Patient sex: F
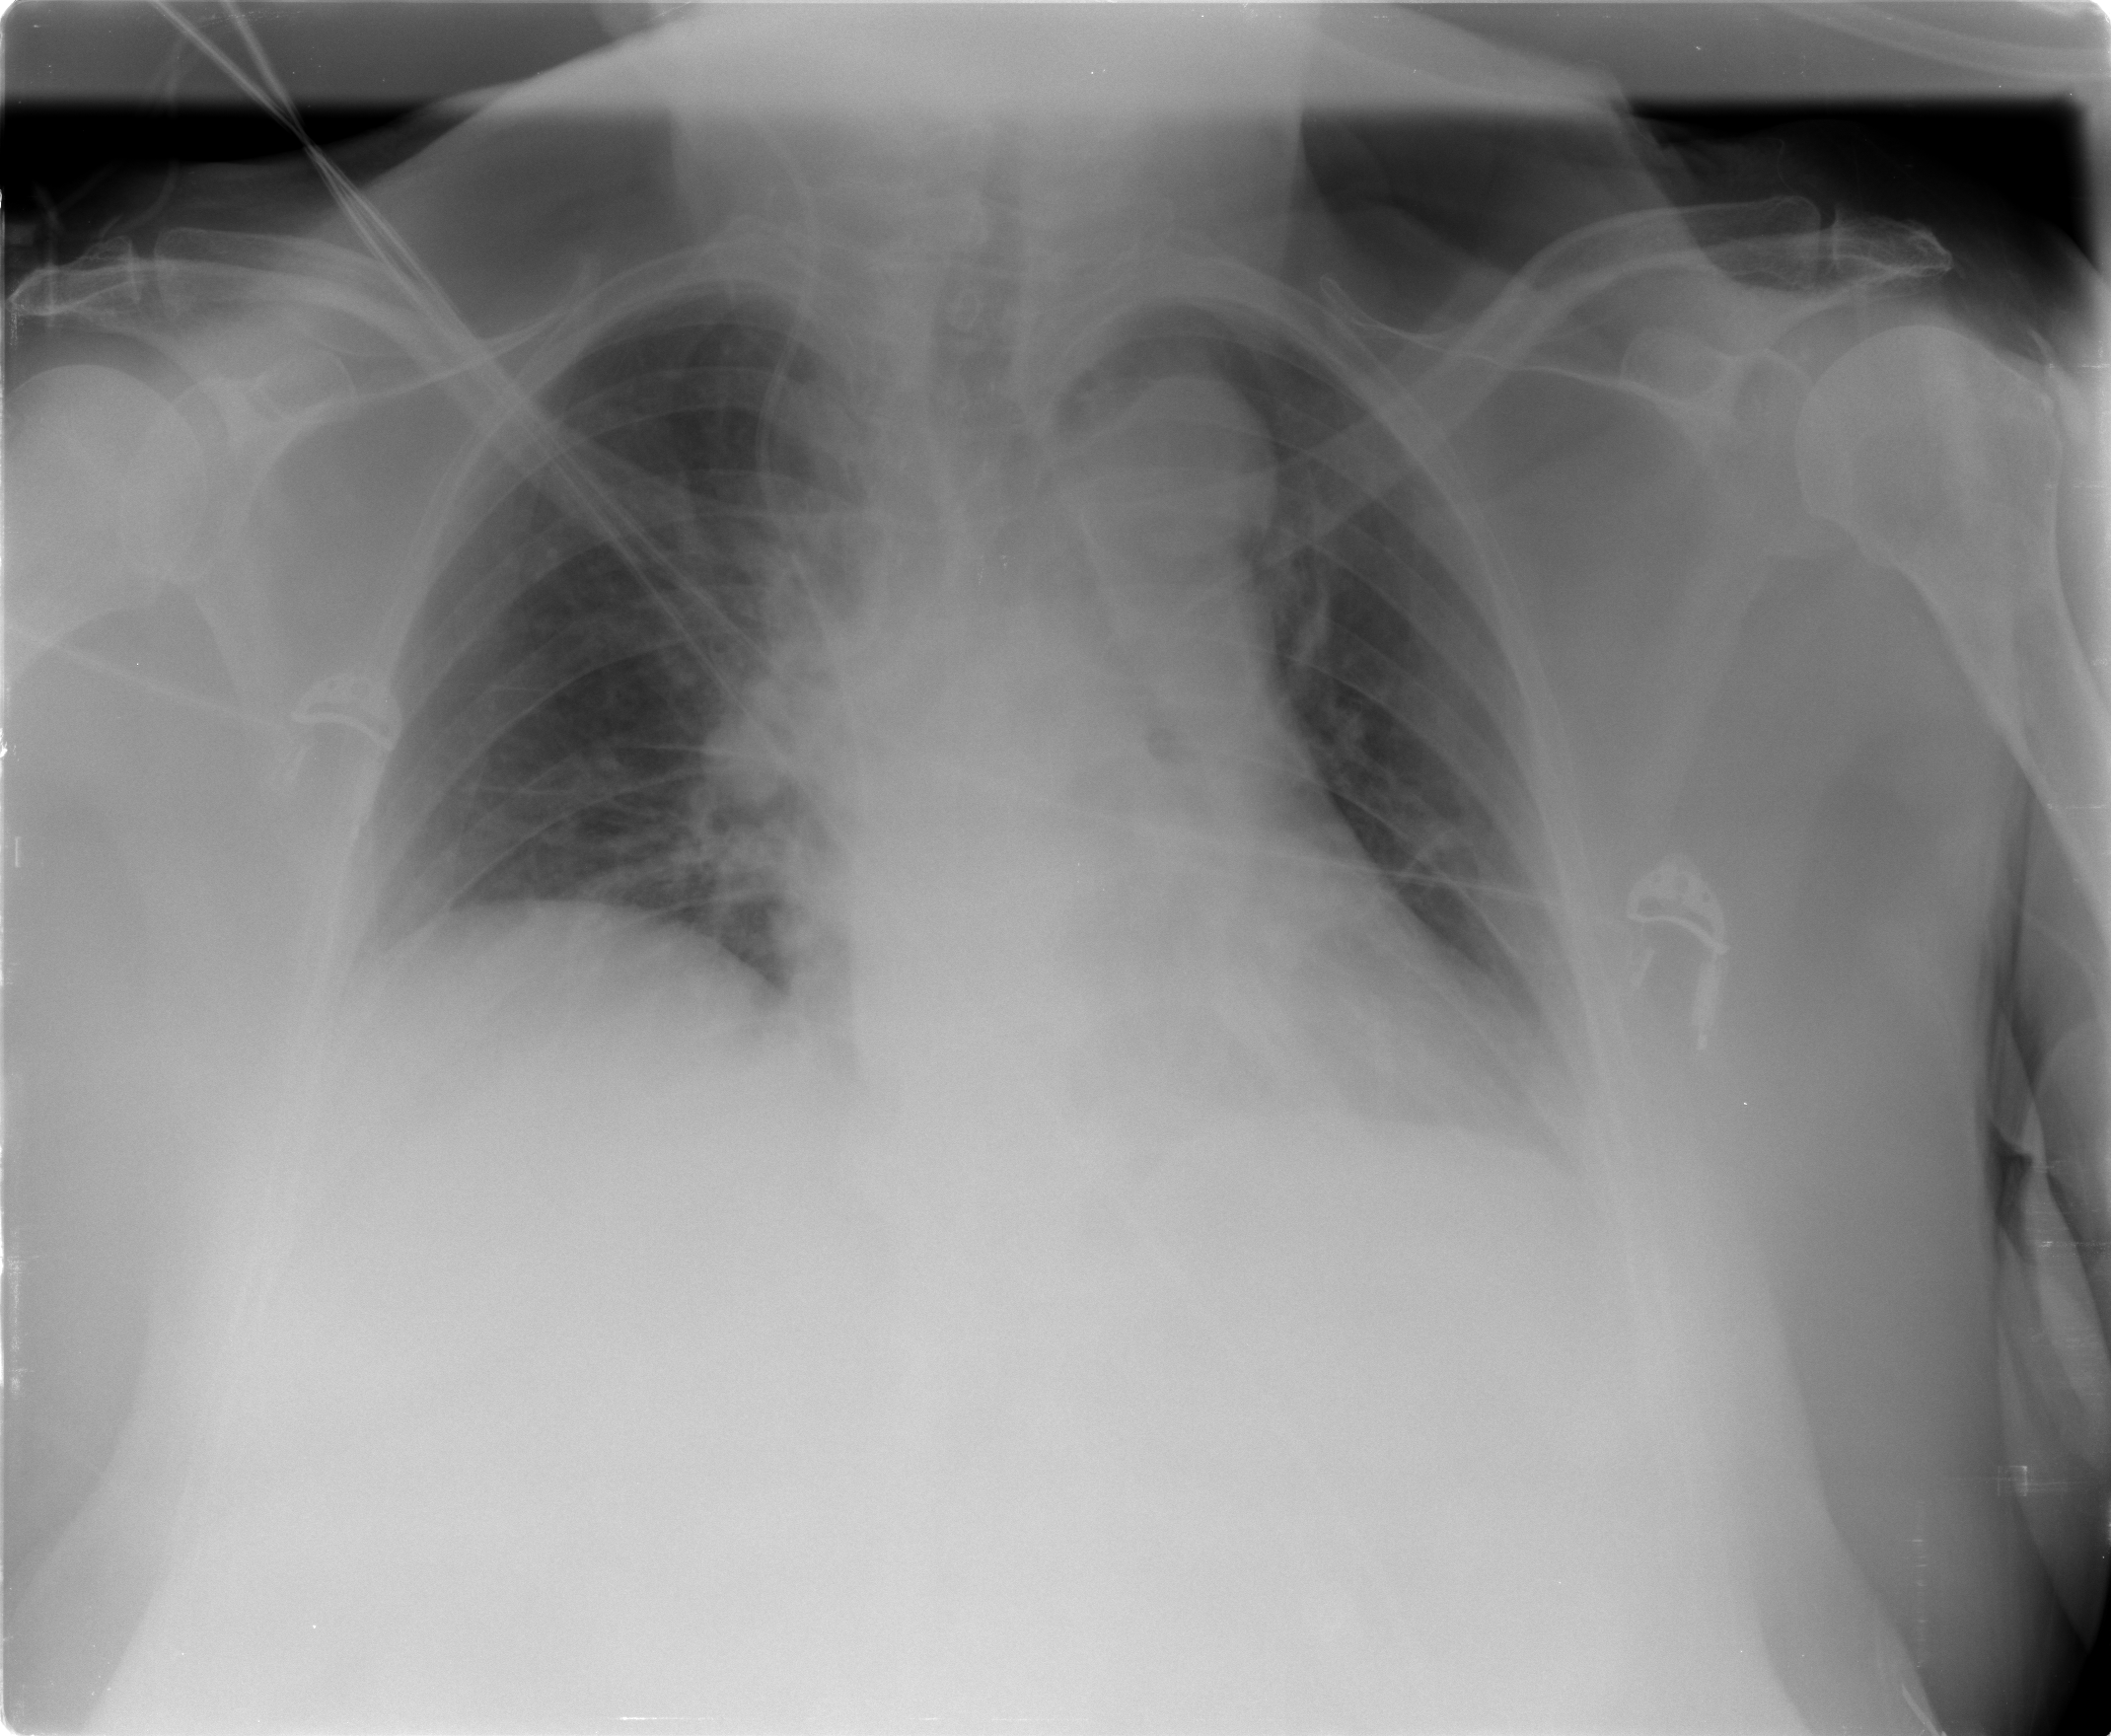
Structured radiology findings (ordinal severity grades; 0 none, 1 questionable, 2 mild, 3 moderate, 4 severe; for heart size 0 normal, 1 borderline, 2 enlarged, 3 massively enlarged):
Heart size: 0
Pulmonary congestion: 2
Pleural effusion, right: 0
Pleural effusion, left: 1
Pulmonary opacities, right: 0
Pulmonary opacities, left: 0
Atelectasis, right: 0
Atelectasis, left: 1